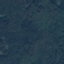
Land use / land cover: Forest